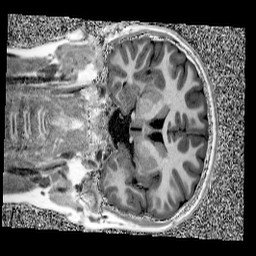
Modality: UNIT1
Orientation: coronal
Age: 11
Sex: male
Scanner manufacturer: siemens
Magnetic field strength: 3 T
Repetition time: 4 s
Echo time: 0.00303 s